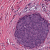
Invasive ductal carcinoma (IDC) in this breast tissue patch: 1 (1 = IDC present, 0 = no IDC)